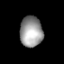
Tissue: lung
Cell type: Fibroblasts
Senescence score: 0.5406
Nuclear area (px): 680
Mean DAPI intensity: 153.219